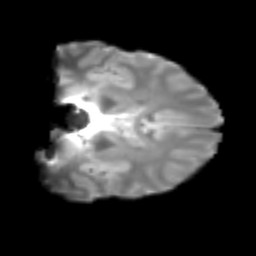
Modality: T2w
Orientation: coronal
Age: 23
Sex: male
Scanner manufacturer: siemens
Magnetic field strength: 3 T
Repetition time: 2.3 s
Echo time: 0.085 s